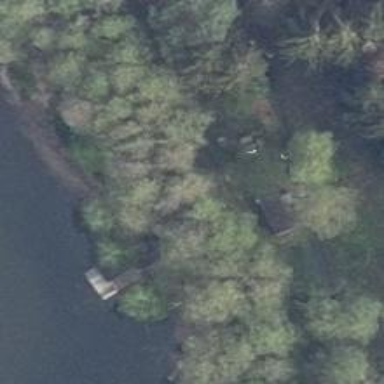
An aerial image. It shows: Shelter.